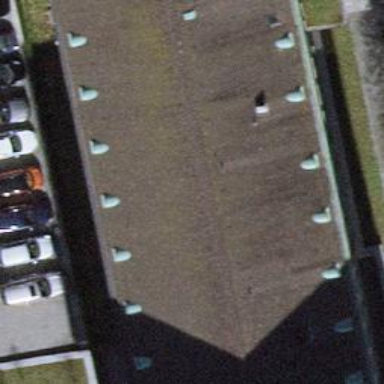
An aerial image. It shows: The building features side-hipped roof oriented to the north.